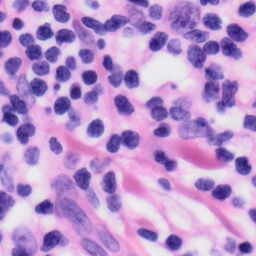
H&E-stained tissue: Skin